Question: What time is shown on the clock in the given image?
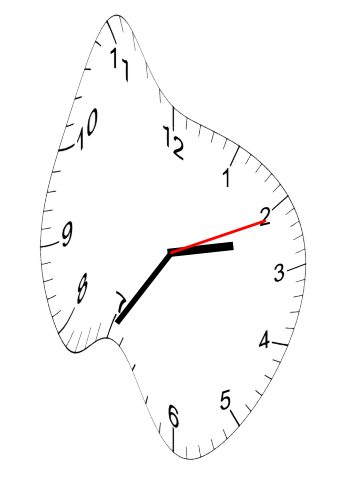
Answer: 02:35:11